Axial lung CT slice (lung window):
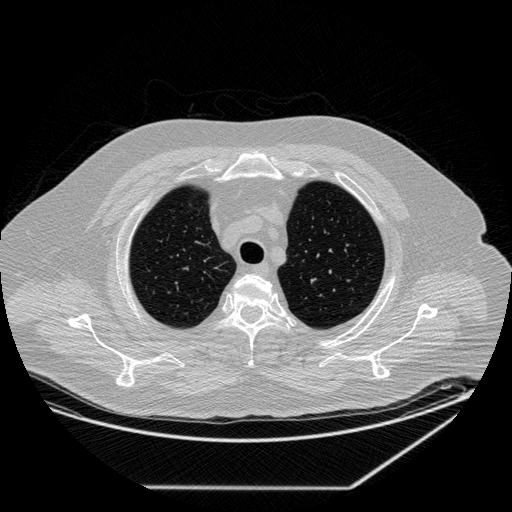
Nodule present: no